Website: apple-inc
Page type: customer-info-address
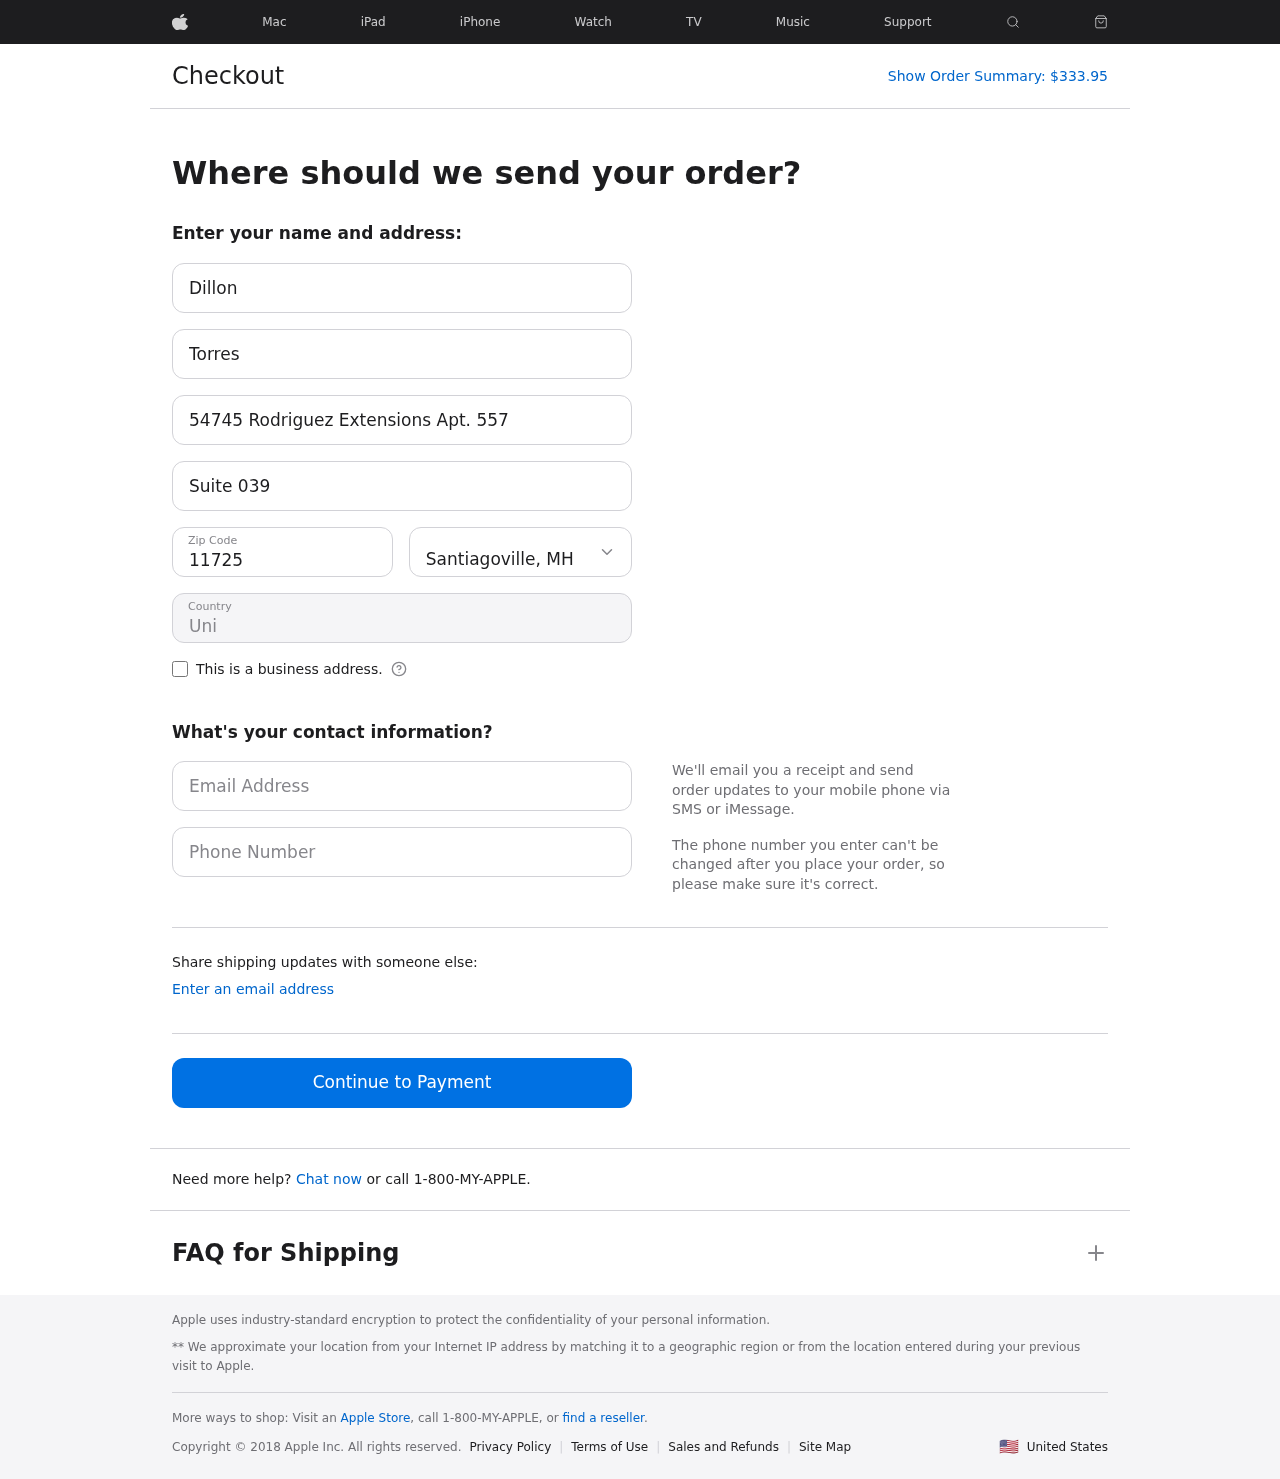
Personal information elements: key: PII_CITY_STATE
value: Santiagoville, MH
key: PII_COUNTRY
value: United States
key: PII_EMAIL
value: dillon.torres@hotmail.com
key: PII_FIRSTNAME
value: Dillon
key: PII_LASTNAME
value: Torres
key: PII_PHONE
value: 8977805160
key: PII_POSTCODE
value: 11725
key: PII_STREET
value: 54745 Rodriguez Extensions Apt. 557
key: PII_STREET2
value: Suite 039
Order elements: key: ORDER_TOTAL
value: $333.95